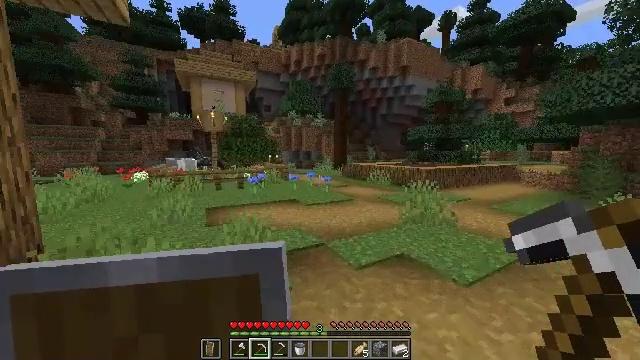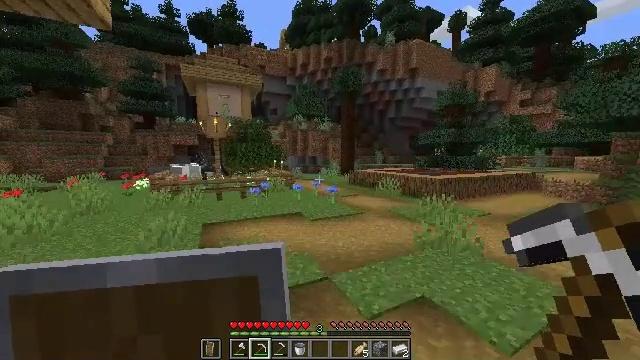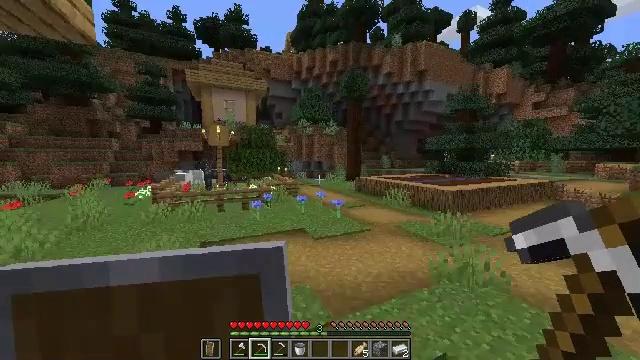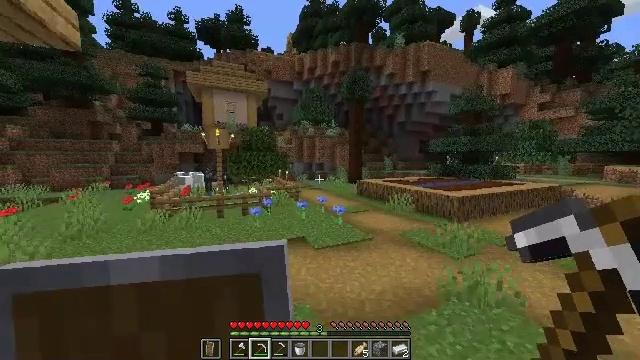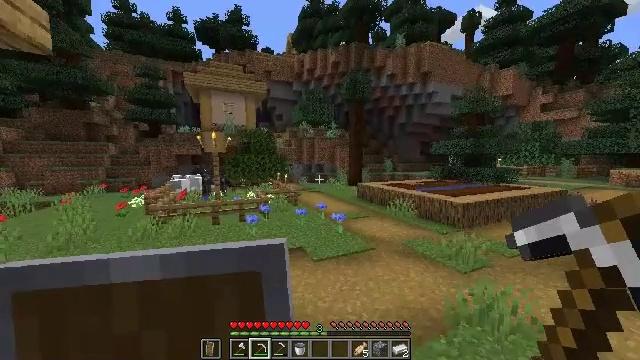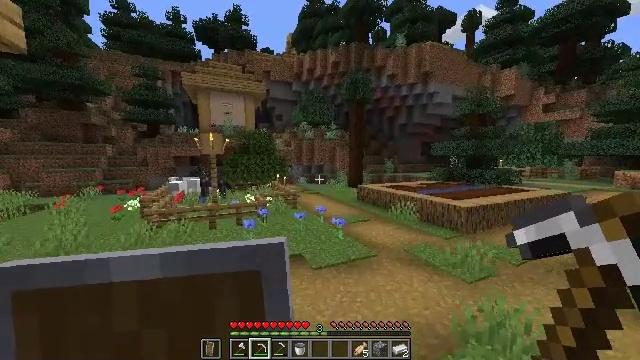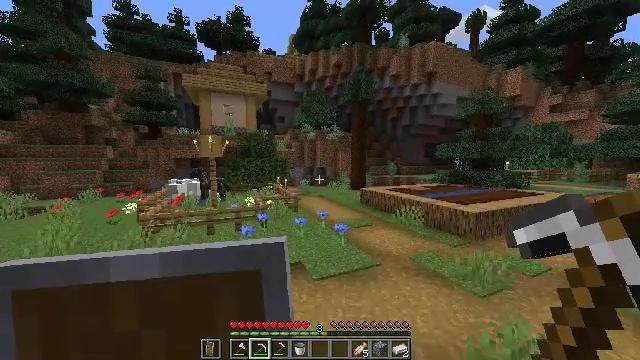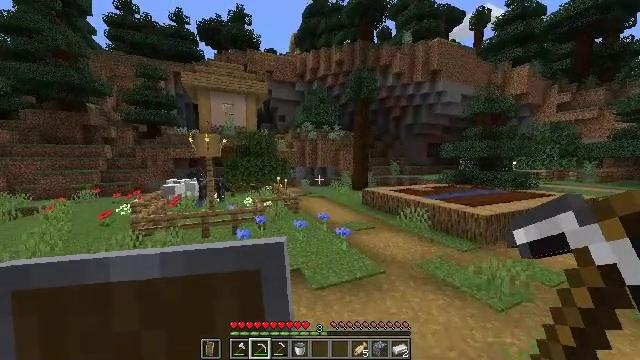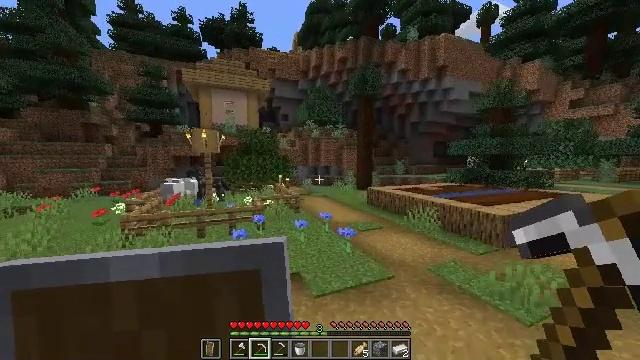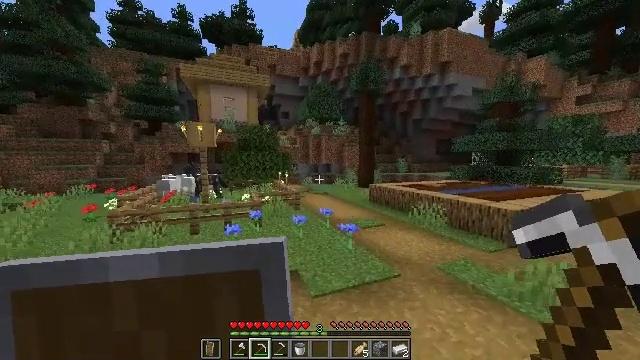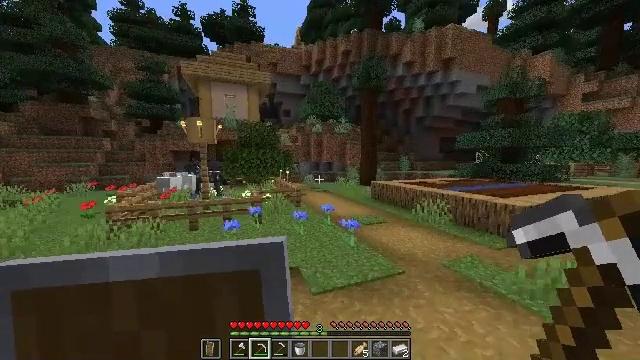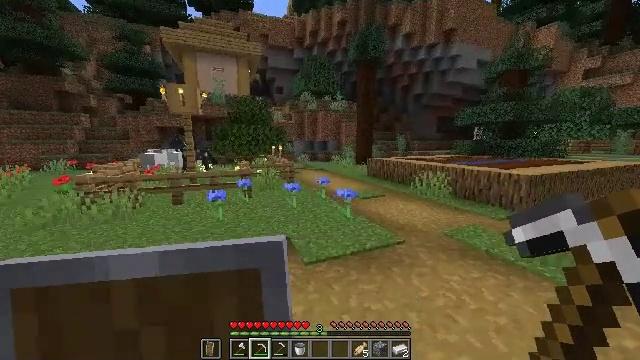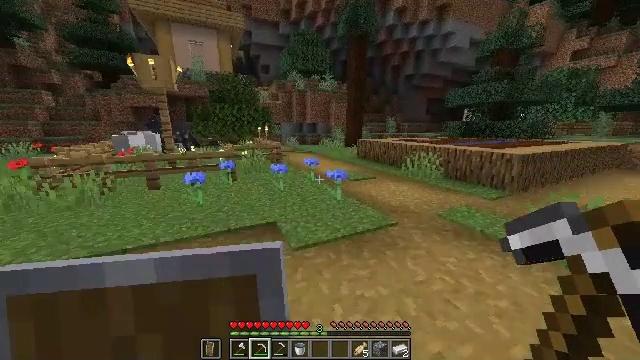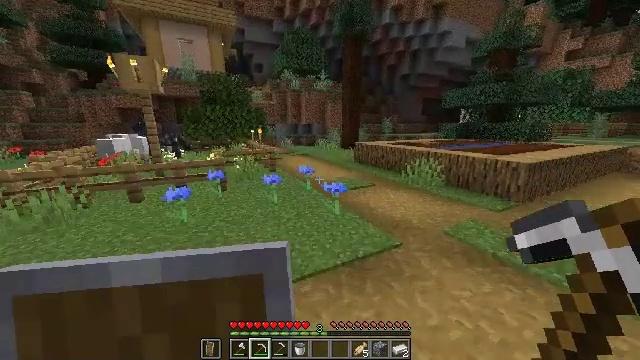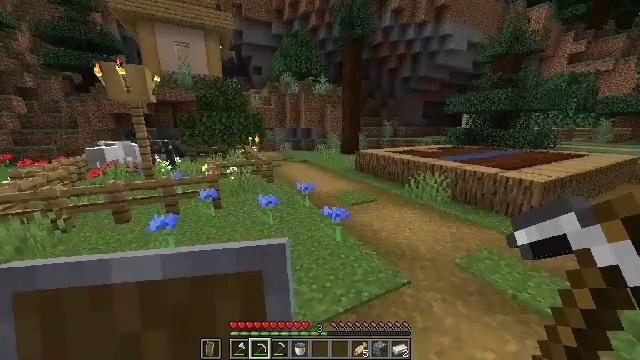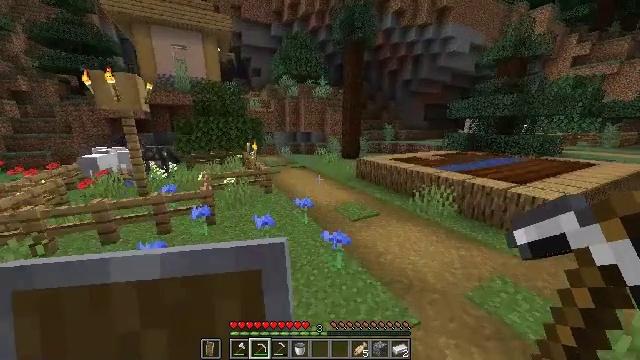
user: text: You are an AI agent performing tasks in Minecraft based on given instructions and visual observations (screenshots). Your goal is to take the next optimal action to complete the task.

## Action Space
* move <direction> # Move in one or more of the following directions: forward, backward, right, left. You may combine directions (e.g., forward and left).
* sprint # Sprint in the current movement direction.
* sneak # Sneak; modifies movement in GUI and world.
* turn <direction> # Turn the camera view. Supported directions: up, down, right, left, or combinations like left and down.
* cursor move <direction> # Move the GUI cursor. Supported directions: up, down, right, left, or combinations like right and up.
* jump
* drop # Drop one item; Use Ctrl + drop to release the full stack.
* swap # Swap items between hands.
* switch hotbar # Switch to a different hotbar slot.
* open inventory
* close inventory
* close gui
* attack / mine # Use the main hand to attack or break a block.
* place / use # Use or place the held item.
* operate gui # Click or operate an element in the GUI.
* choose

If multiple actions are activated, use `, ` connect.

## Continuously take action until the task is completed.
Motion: motion action
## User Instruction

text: Gather sweet berries from the bush.
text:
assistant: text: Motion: move forward, sprint, turn left, jump
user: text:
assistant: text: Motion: move forward, sprint, turn left, jump
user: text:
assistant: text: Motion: move forward, sprint, jump
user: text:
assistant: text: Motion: move forward, sprint, jump
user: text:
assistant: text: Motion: move forward, sprint, jump
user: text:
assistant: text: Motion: move forward, sprint, jump
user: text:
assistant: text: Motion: move forward, sprint, jump
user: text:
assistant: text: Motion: move forward, sprint, jump
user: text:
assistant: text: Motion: move forward, sprint, jump
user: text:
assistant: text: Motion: move forward, sprint, jump
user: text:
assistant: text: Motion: move forward, sprint, turn right and down
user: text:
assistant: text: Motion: move forward, sprint, turn right and down, jump
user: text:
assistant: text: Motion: move forward, sprint, turn right, jump
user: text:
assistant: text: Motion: move forward, sprint
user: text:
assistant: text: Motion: move forward, sprint
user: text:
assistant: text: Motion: move forward, sprint
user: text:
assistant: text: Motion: move forward, sprint, turn up
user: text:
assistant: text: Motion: move forward, sprint, turn up, close inventory
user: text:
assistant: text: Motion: close inventory
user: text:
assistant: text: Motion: close inventory
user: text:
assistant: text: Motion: open gui
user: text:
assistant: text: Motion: no_op
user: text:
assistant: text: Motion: no_op
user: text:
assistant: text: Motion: no_op
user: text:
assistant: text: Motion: no_op
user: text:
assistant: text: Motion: cursor move up
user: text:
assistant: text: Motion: cursor move up
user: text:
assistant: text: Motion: no_op
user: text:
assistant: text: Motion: no_op
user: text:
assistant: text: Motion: cursor move right